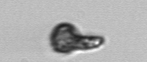
Label: Euglena